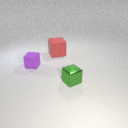
small purple rubber cube to the left of small green metal cube